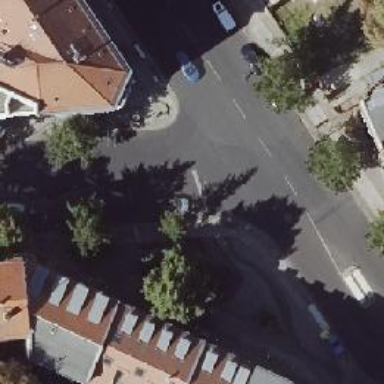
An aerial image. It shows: Asphalt footway with unmarked crossing.